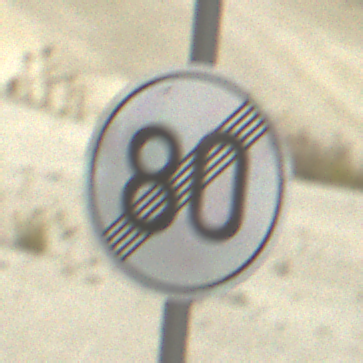
Verkehrszeichen: EndeGeschwindigkeit80
Umgebung: Outdoor, Beach
Tageszeit: MorningAfternoon
Wetter: PartlyCloudy
Licht: Natural
Jahreszeit: NotSpecified
Kontrast: HighContrast